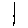
Label: line